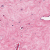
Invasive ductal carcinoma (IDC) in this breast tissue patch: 0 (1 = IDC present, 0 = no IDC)